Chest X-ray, PA view. Patient: 25 years old, sex F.
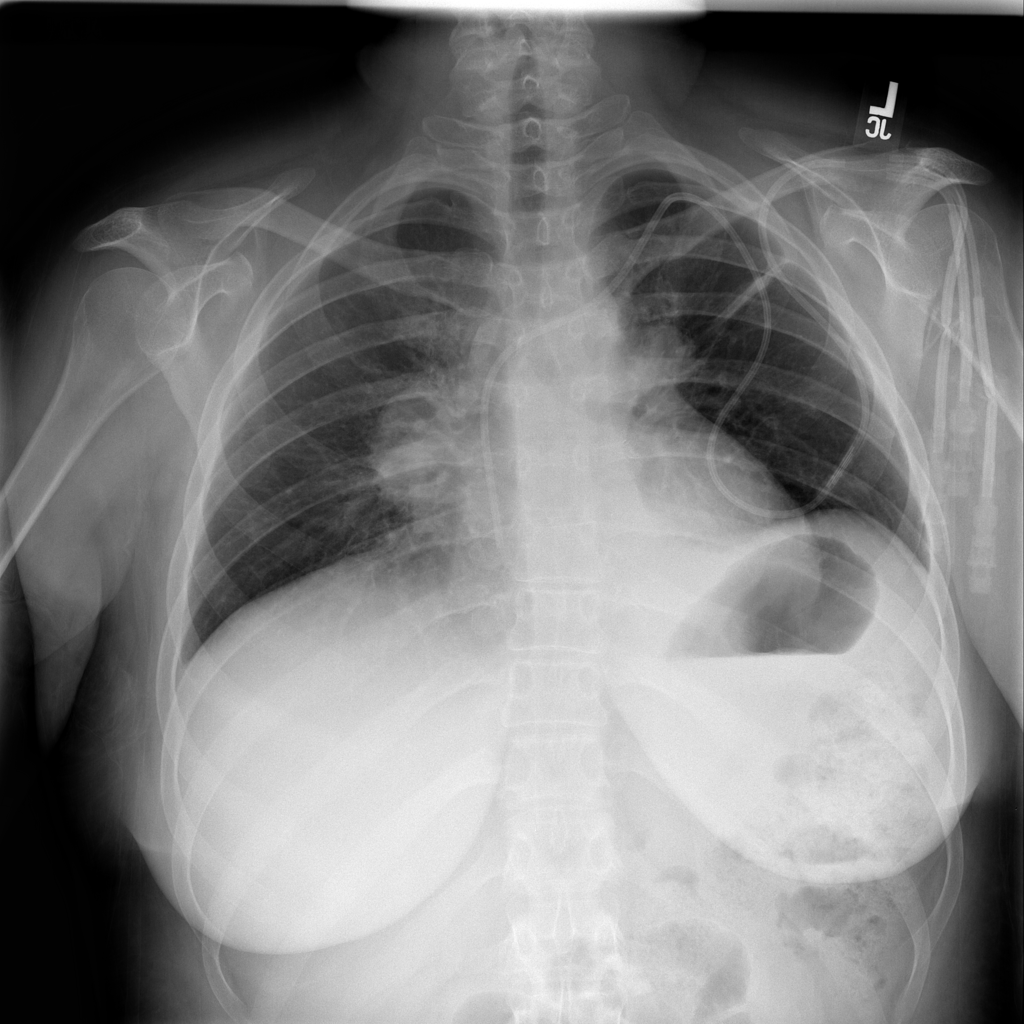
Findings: Infiltration, Mass